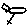
Label: bird